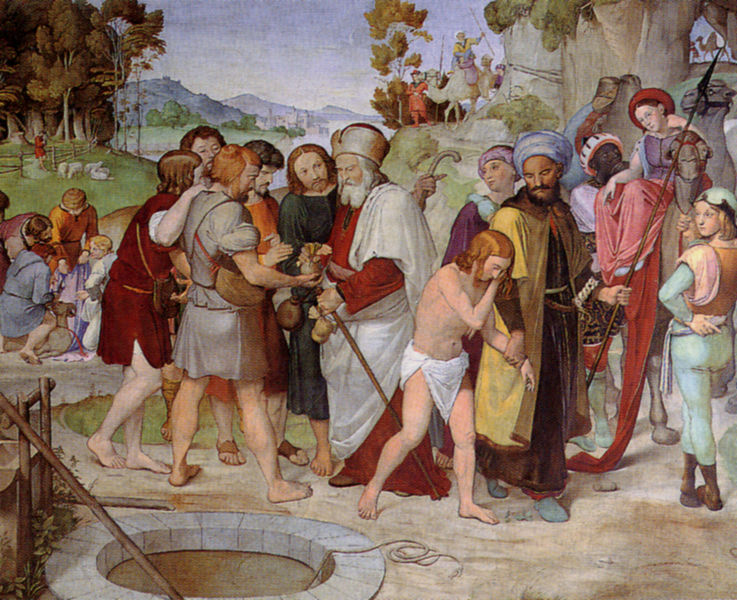
Titel: Joseph wird von seinen Brüdern verkauft
Künstler: Friedrich Overbeck
Standort: Berlin
Institution: Alte Nationalgalerie
Schlagwörter: baum, blau, felsen, himmel, lendenschurz, meer, nackt, umhang, wasser, weiß, aquarell, bäume, gelb, grün, landschaft, menschen, mädchen, ocker, see, stadt, ufer, männer, orange, zeichnung, gras, rot, tiere, tuch, weg, wiese, zaun, gespräch, rock, bart, bibel, stein, steine, trauer, natur, stamm, mantel, händler, kind, vater, pflanzen, locken, renaissance, rosa, traurig, wald, brunnen, genre, handel, kinder, kreis, reiter, stock, stab, säcke, berge, markt, romantik, stämme, unglück, bischof, bishop, blue, church, crowd, crown, gathering, hat, king, lanze, men, people, priest, red, religious, robes, soldiers, white, women, black, gold, gray, green, group, old, painting, portrait, robe, skirt, woman, yellow, pink, brown, deutsch, perspective, junge, nazarener, betrachter, barfuss, schaf, verkauf, knabe, moses, orient, seil, geld, traum, loch, soldat, kauf, beutel, menschenmenge, pope, prediger, wood, afrikaner, schwarzer, african, sklave, jesus, altes testament, leid, man, naked, nude, skin, sky, tree, field, girl, hill, hills, landscape, mountain, mountains, nature, trees, marktplatz, boy, child, feet, knight, mohr, speer, fresko, geldbeutel, forest, grass, path, road, brüder, schafe, almosen, turban, hirte, hirten, purple, coat, animals, dog, illustration, beard, devil, saint, abfolge, youth, joseph anton koch, rope, josef, joseph, children, fence, meadow, pasture, town, rural, ägypten, ziegen, day, clothes, pastoral, kamel, history, rome, brick, colorful, colors, colours, nineteenth century, widder, religion, jude, legs, pilger, waren, cloth, horse, bare, god, christ, overbeck, travel, orientale, canvas, colour, paint, sheep, jakob, judas, säckel, money, flock, lamb, farmers, kamele, humans, christian, land, christianity, saints, bible, stick, page, shepherd, shepherds, oriental, biblical, josephsgeschichte, staff, neid, camel, well, lances, spears, josepf, sack, feilschen, sklaverei, stcok, baptism, gruppe, historic, slave, cinquecento, woods, sklavenhändler, mennschen, trade, holy, spear, testament, clergy, tights, sticks, wealthy, crook, egypt, pike, ride, sale, menschenhändler, sklavenkauf, schnorr, barefoot, slaves, selling, trading, bag, bags, 18. jahrhundert, turbans, sjy, loincloth, shaft, negro, ethnic, apostles, tunic, northern european, schnor, brother, parable, old testament, slavery, disciples, merchant, oudoors, betrayal, middle east, real life, perspective study, midevil, races, camels, yelloe, black man, loincloths, loin, cry, diaper, moor, wucher, magi, zöllner, brothers, bare legs, sold, testment, pilgrimage